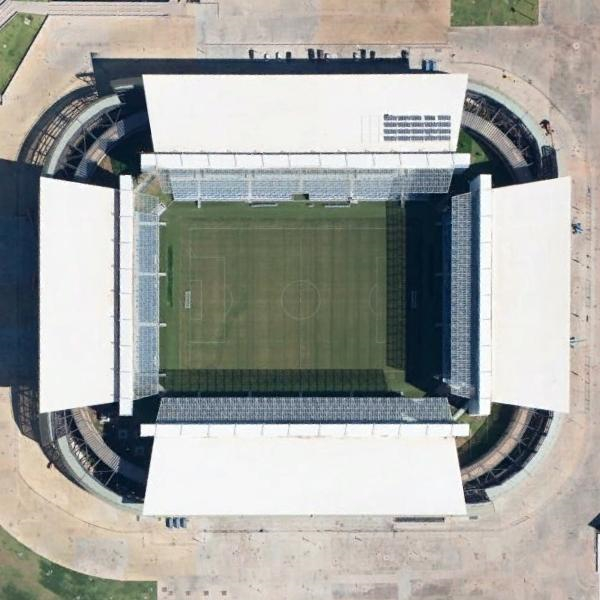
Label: Stadium